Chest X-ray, AP view. Patient: 42 years old, sex M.
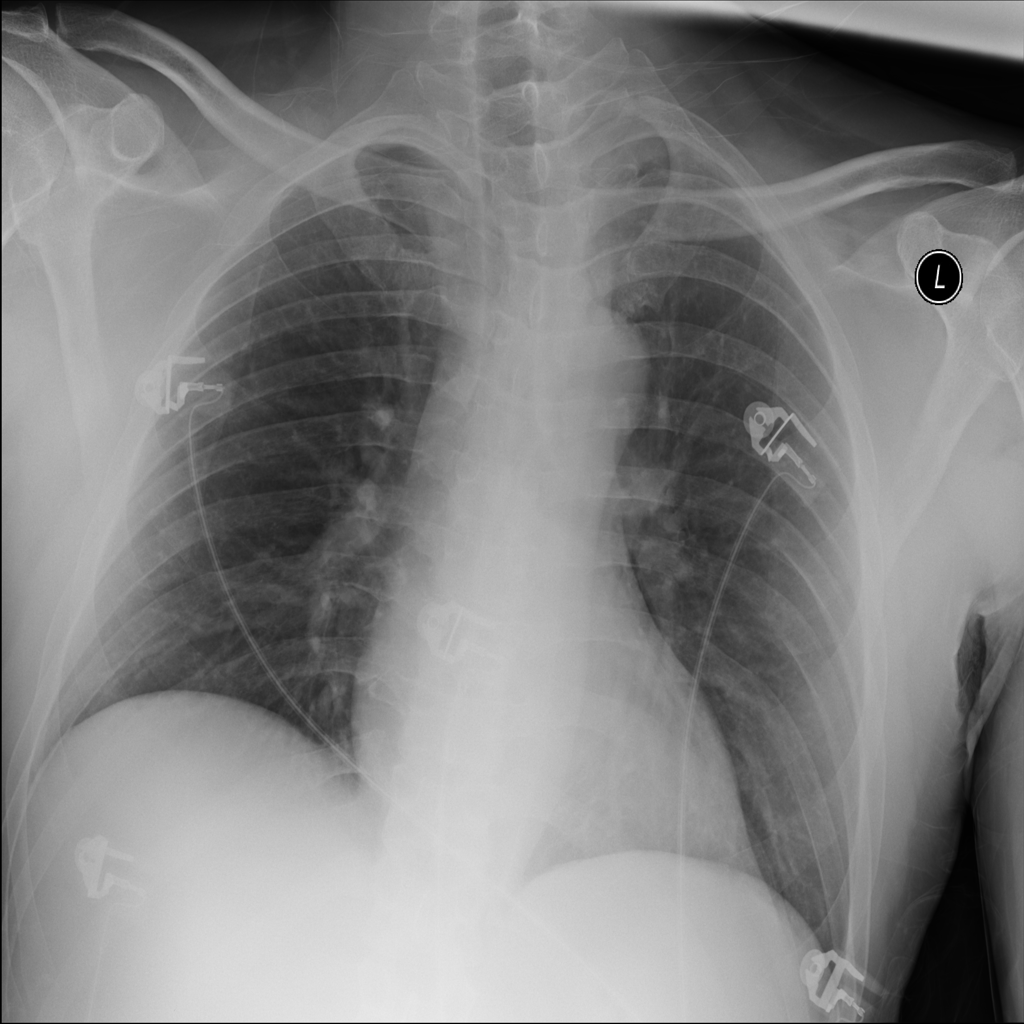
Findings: No Finding